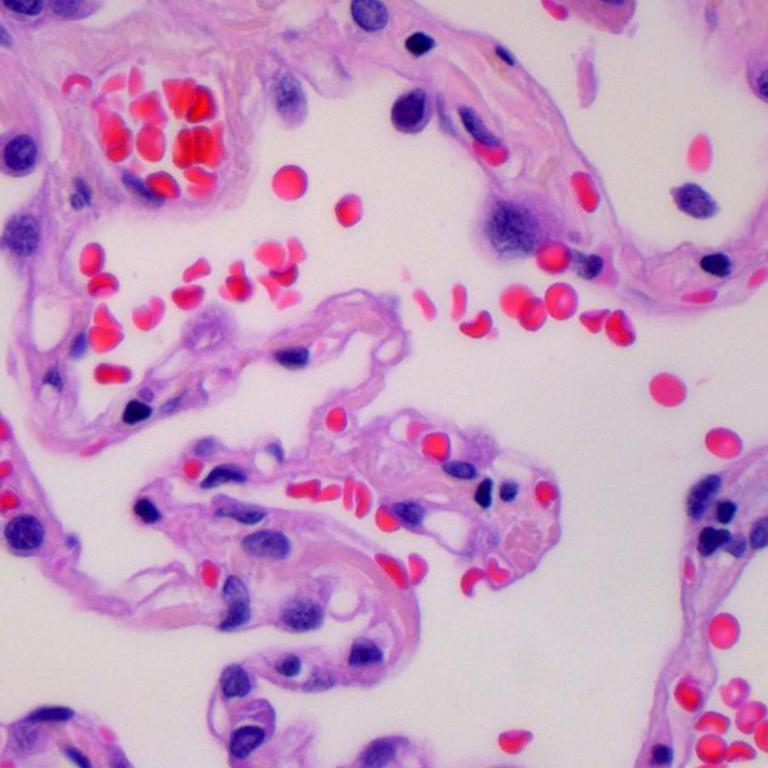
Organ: lung
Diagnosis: benign